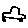
Label: car